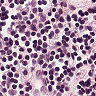
Metastatic tissue present: no